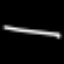
Label: line